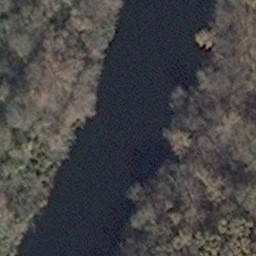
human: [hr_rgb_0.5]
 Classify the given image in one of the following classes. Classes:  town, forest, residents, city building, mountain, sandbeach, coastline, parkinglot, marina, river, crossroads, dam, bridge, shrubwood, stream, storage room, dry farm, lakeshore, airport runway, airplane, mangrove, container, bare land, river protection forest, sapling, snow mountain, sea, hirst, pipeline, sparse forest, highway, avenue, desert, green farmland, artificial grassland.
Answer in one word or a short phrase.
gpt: river